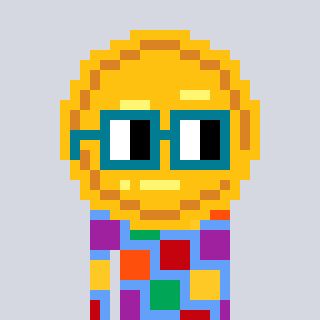
a pixel art character with square dark green glasses, a medal-shaped head and a blue-colored body on a cool background